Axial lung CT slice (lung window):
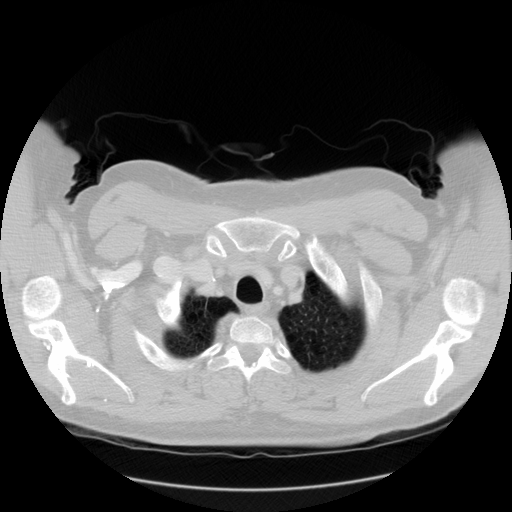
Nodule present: no